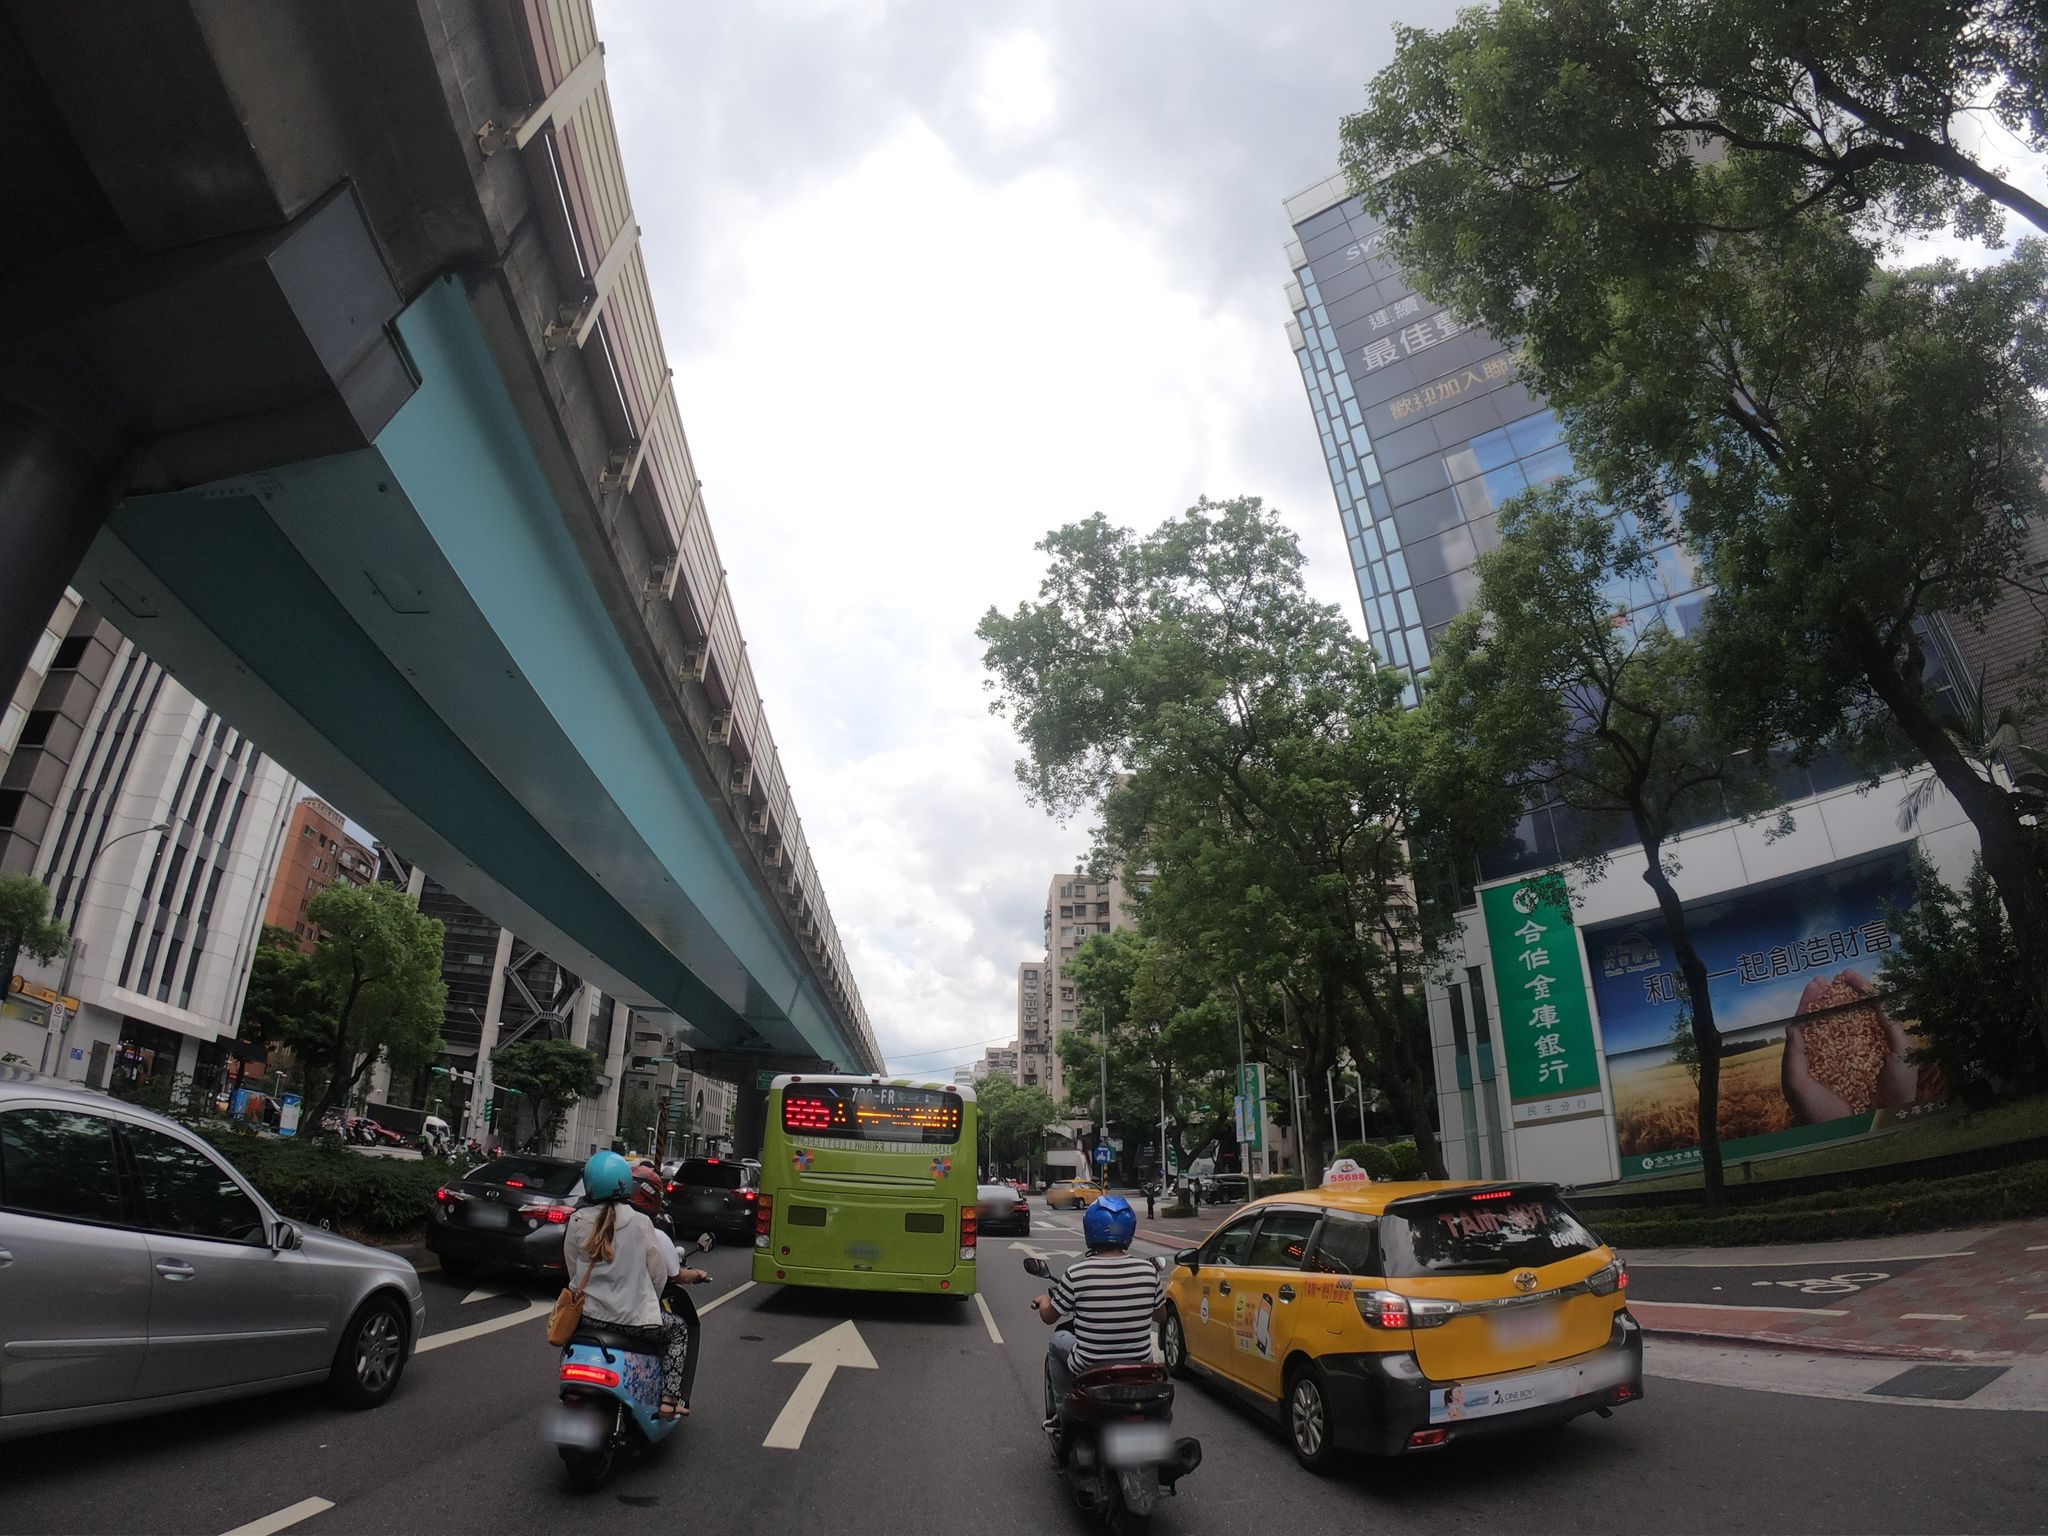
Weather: cloudy
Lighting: day
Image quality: good
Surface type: driving surface
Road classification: secondary
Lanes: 4
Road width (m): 2.0
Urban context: urban centre
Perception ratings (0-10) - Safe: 8.44, Lively: 9.55, Beautiful: 6.67, Boring: 0.69, Depressing: 1.19, Wealthy: 5.67